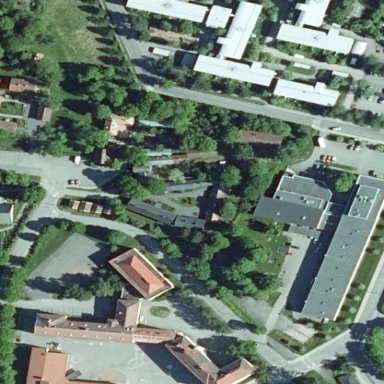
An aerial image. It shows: School.